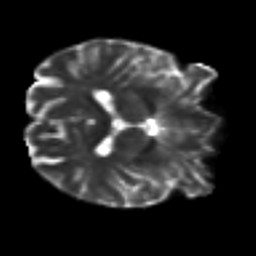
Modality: T2w
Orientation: axial
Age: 47
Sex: male
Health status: healthy
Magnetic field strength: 3 T
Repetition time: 8.4 s
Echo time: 0.0926 s